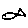
Label: fish